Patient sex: M
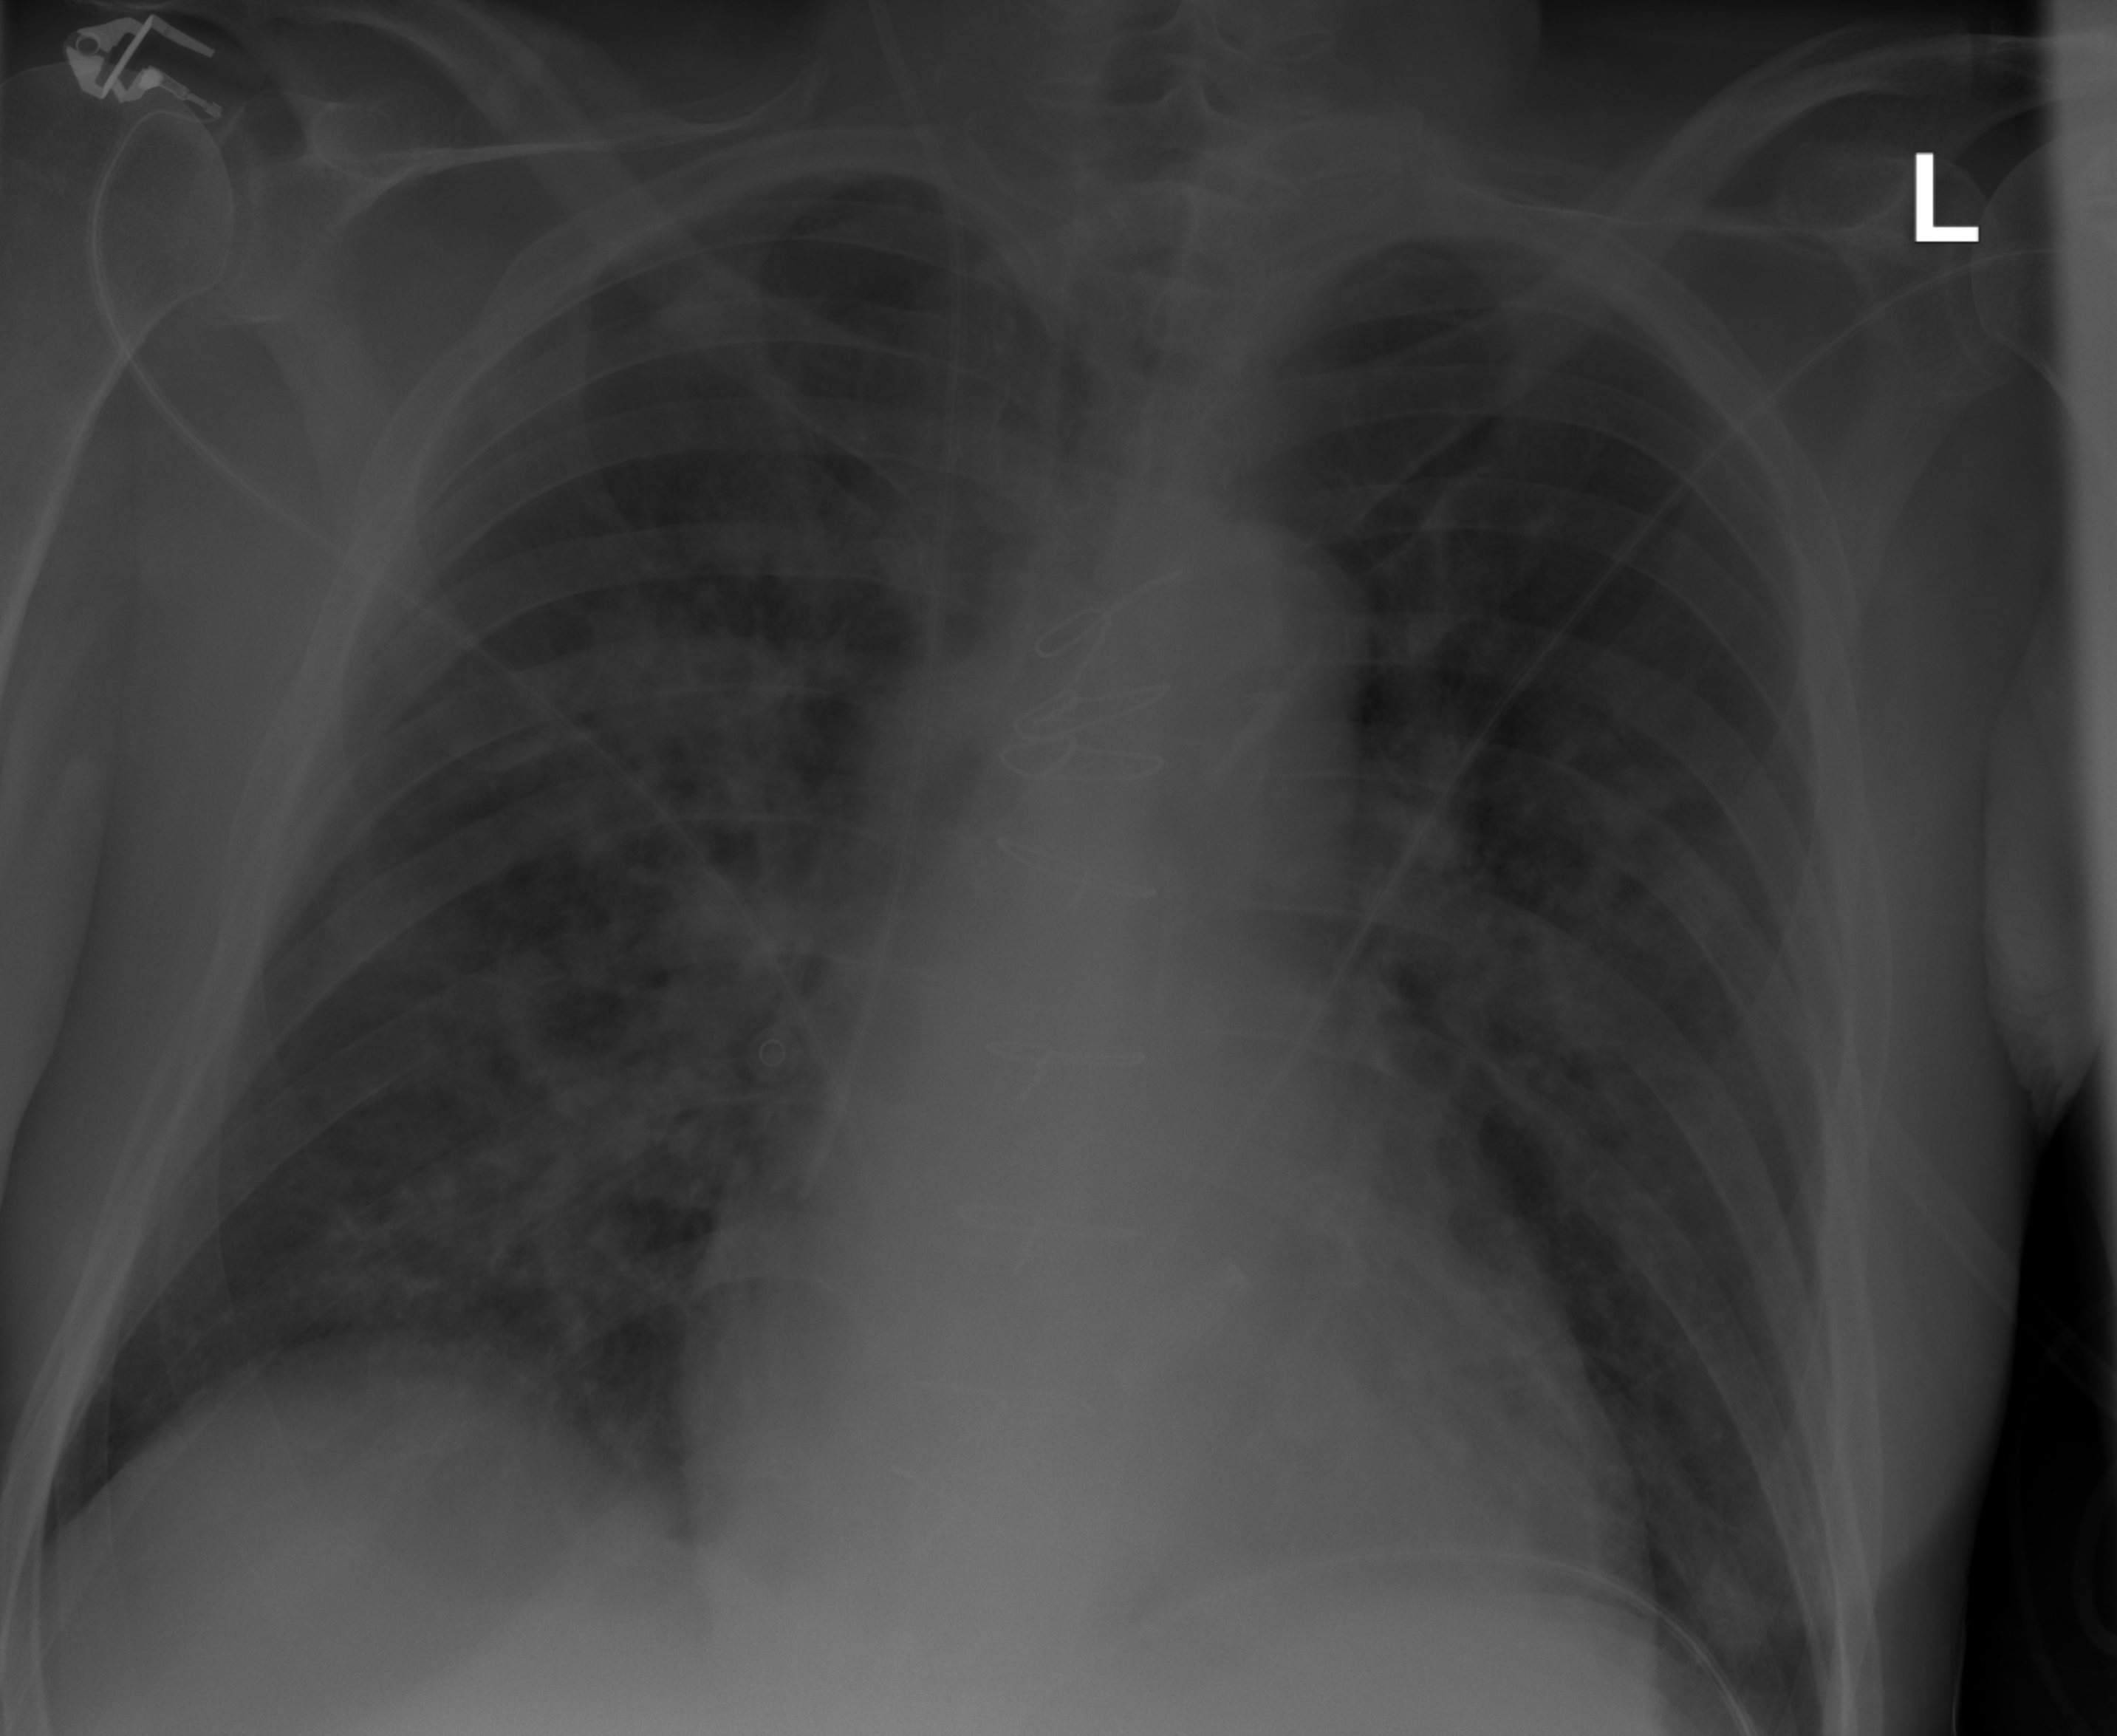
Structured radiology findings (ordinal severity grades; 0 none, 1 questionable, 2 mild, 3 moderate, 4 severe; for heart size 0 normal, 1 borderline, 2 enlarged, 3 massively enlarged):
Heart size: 0
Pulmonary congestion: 2
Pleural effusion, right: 0
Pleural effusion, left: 0
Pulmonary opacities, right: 3
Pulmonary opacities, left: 3
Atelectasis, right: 0
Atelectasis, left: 0